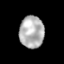
Tissue: lung
Cell type: Epithelial cells
Senescence score: 0.2423
Nuclear area (px): 769
Mean DAPI intensity: 179.466